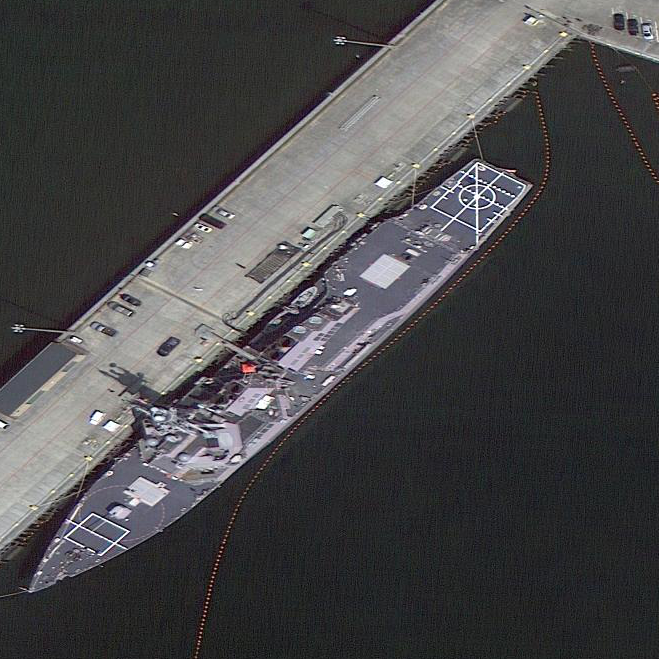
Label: Arleigh_Burke-class_destroyer